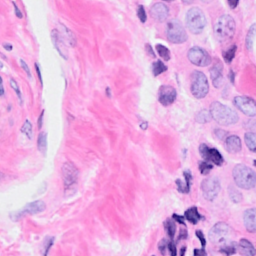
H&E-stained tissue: Breast